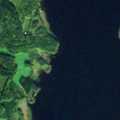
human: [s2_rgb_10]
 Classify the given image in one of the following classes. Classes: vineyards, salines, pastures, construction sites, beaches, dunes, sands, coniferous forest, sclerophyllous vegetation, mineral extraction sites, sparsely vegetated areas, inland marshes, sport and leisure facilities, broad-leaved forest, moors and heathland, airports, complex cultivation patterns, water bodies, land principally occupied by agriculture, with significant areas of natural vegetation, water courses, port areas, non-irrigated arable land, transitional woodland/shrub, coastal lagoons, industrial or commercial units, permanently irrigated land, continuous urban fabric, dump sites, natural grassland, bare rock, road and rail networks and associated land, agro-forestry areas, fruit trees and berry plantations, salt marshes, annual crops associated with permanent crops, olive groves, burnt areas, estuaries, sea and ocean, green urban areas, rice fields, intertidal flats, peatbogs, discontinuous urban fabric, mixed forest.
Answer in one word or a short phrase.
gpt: non-irrigated arable land, mixed forest, water bodies